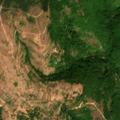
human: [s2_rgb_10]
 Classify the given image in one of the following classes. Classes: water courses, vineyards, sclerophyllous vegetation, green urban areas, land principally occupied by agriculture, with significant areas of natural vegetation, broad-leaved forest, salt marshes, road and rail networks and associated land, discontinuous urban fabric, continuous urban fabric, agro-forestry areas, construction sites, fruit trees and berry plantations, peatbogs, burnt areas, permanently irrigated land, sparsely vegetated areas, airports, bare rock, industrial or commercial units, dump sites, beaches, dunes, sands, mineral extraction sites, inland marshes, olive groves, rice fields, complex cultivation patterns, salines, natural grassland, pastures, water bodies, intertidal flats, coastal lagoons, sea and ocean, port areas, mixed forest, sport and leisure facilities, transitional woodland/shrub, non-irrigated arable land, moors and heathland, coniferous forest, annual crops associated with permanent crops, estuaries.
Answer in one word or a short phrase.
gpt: broad-leaved forest, natural grassland, transitional woodland/shrub